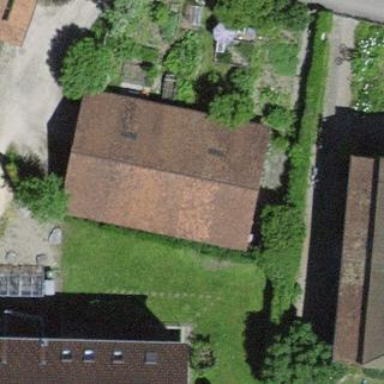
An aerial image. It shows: Barn.